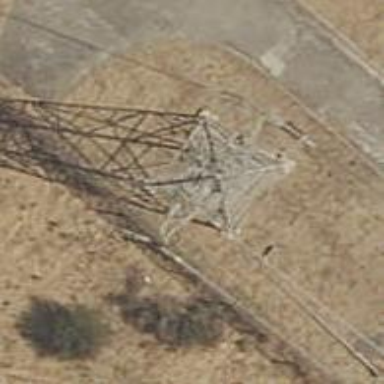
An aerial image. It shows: Lattice structure tower used for power transmission.